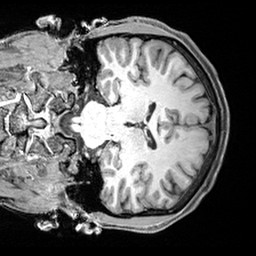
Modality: T1w
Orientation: coronal
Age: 32
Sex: male
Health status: healthy
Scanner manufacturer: siemens
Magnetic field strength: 3 T
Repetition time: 2.4 s
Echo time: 0.00217 s